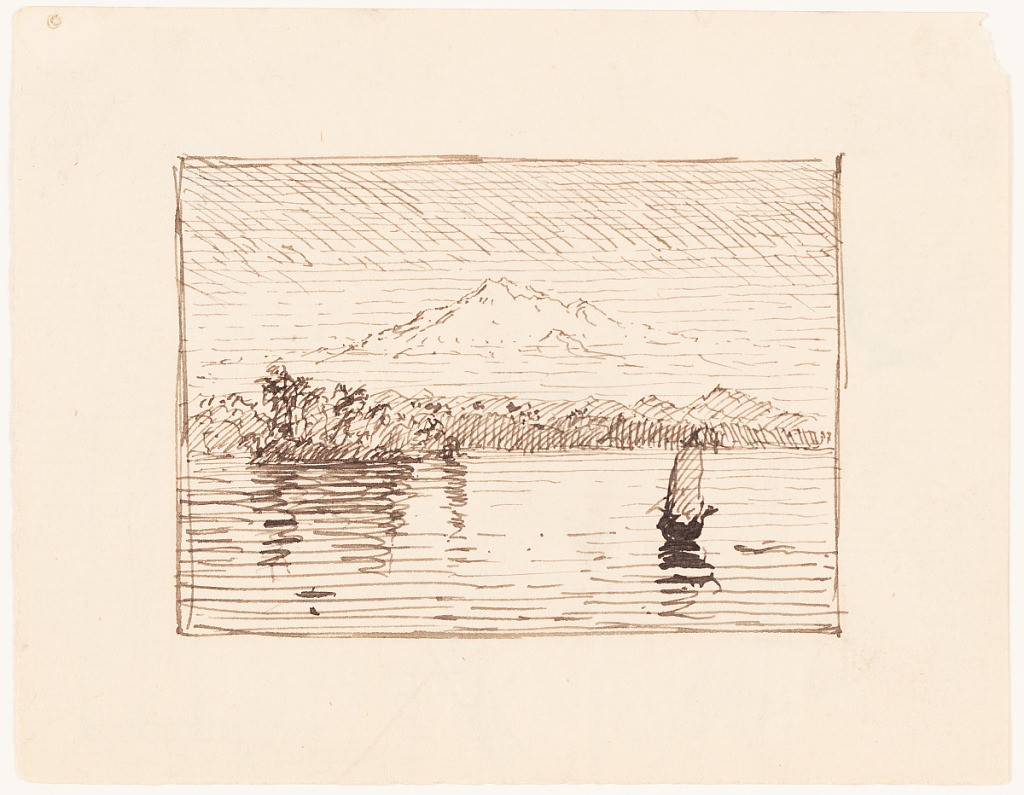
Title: Imaginary Lake Landscape with a Distant Mountain
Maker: Frederic Edwin Church, American, 1826–1900
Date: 1870–80
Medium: Pen and ink on white laid paper; verso: pen and ink
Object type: Drawing
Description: Landscape sketch showing an imagined view of a distant mountain across a wide lake, almost certainly derived from the artist's views of Mt. Katahdin in Maine from nearby Togue Pond or Millinocket Lake. The lake's rippling water extends from the foreground and into the middle distance, where an island covered in trees is visible. A small sailboat floats on the water in the foreground at right. The opposite, dark shore is visible in the distance at center, while behind it, a tall mountain with a sharp, serrated peak looms over the scene. The darkening sky above appears to be clear and open. Scene delineated within a rectangular frame.

Verso: Unfinished sketches of what appear to be wooden gates, or two doors made of wood planks. Two crossing planks are cut off along the lower margin, while another incomplete linear design is visible at right. The vertical lines trail off. Forms a complete (yet still indistinct) image with 1917-4-533.